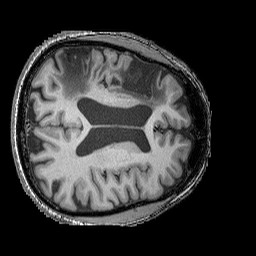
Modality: T1w
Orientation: axial
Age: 56
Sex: male
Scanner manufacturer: siemens
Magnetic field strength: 3 T
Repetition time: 2.25 s
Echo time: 0.00411 s